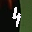
Label: 4